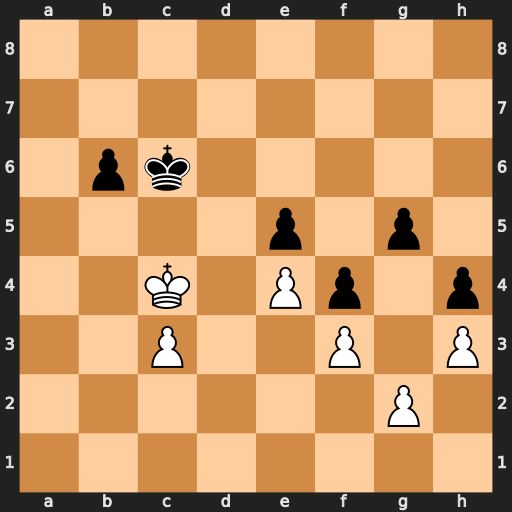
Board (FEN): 8/8/1pk5/4p1p1/2K1Pp1p/2P2P1P/6P1/8
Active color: w
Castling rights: -
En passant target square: -
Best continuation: Kb4 b5 c4 bxc4 Kxc4